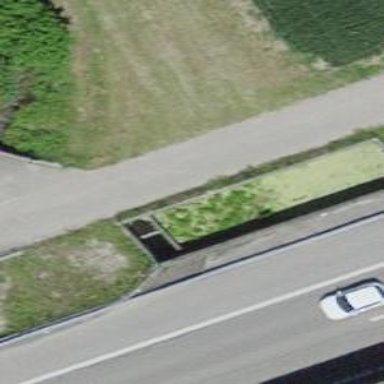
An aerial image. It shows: Culvert tunnel under drain waterway.